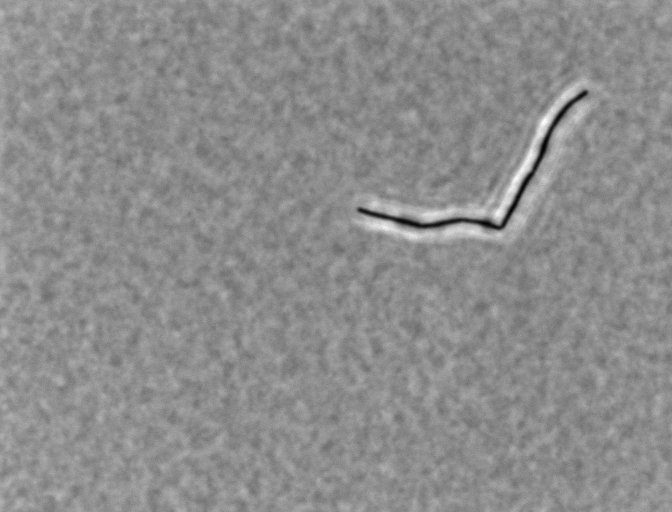
Bacillus subtilis